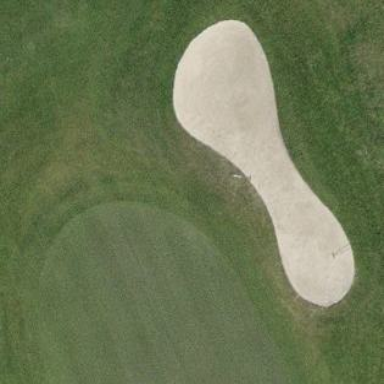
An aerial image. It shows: Golf bunker filled with natural sand.